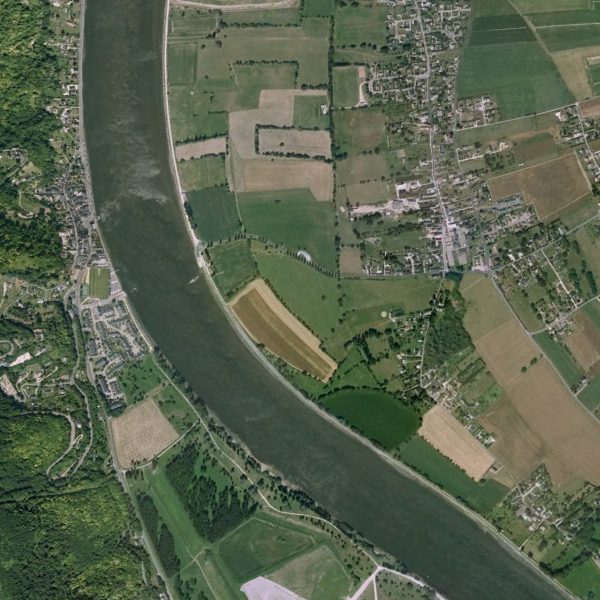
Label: River